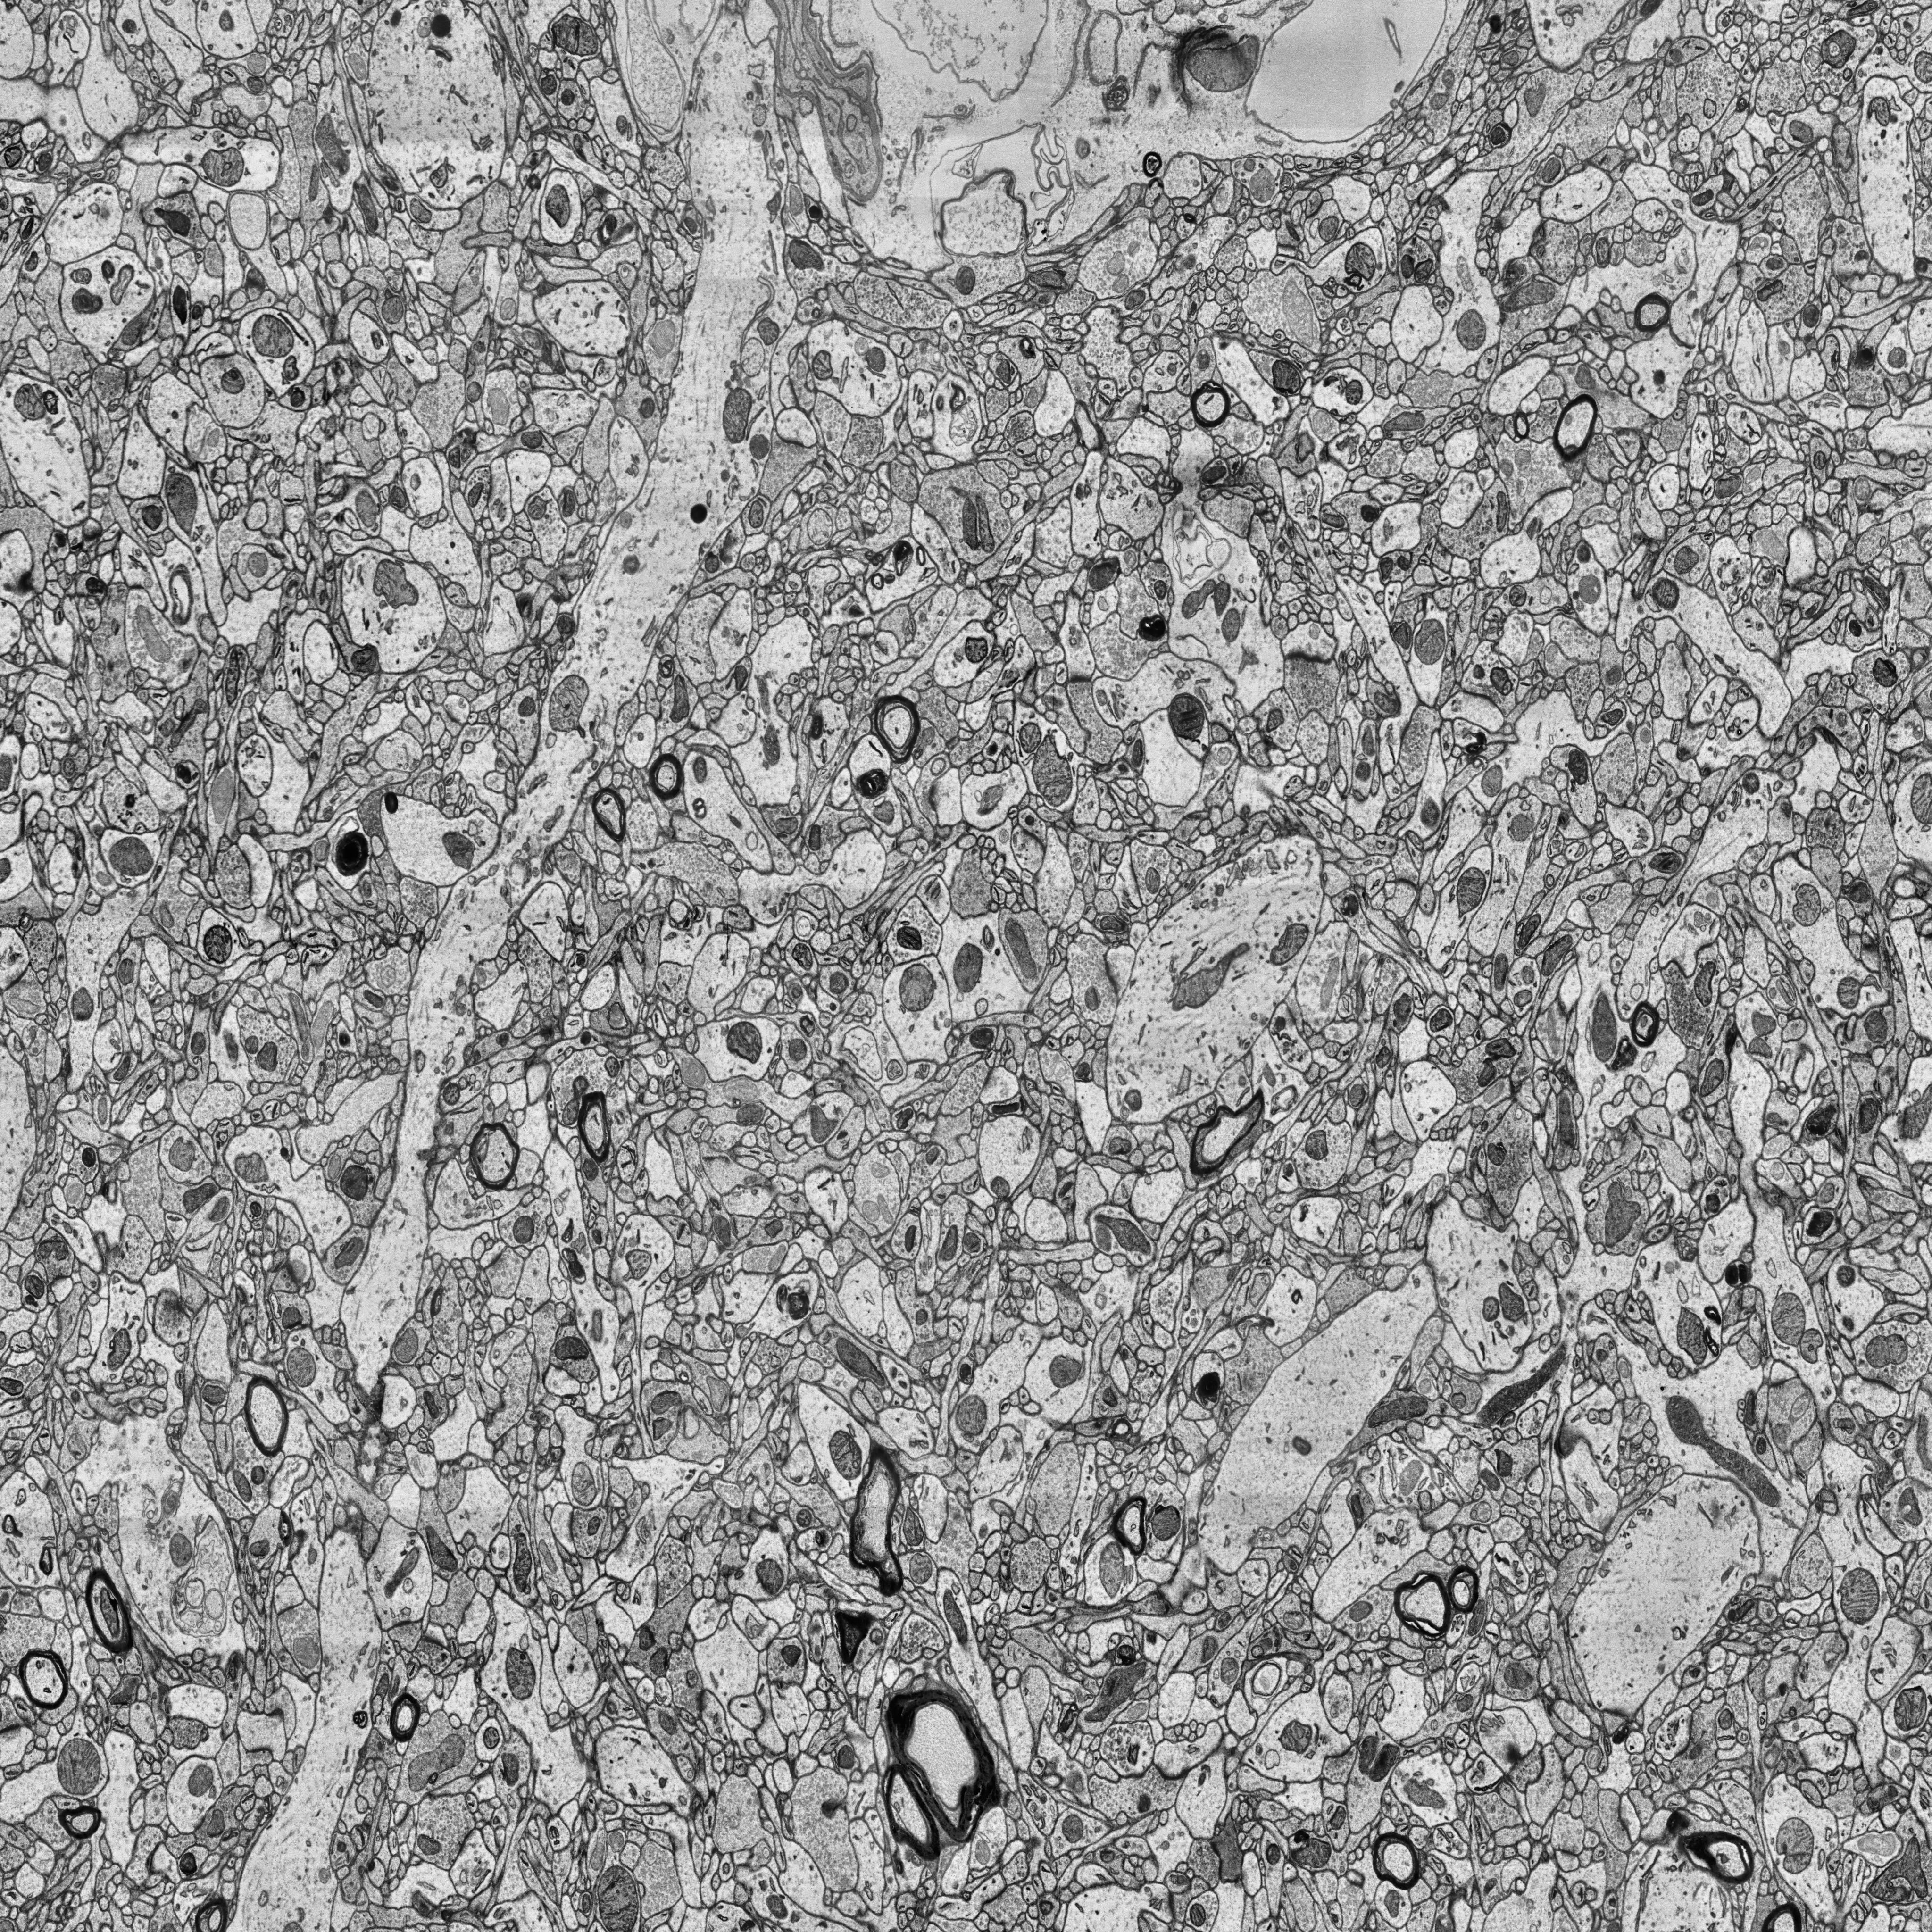
Electron microscopy slice of human cortex tissue
Slice depth (z): 104
Mitochondria instances in slice: 521